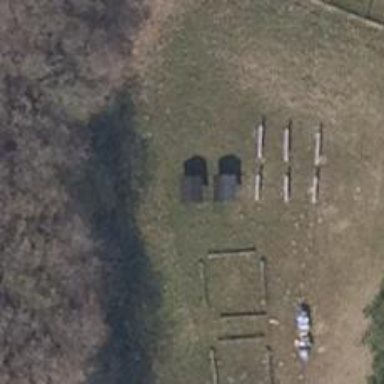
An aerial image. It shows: Picnic shelter provides comfortable rest area.